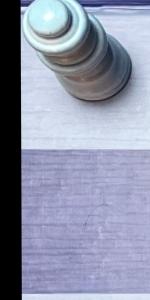
Label: Empty